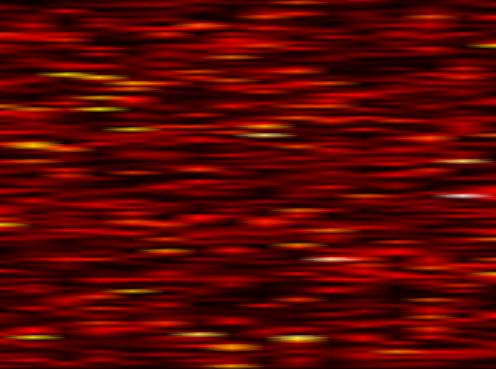
Label: UFMC